高三 · 代数
计算下列各式的值.

$\int_{0}^{\pi}(\sin x-\cos x) \mathrm{d} x$

(2) $\int_{1}^{3} \sqrt{3+2 x-x^{2}} \mathrm{~d} x$
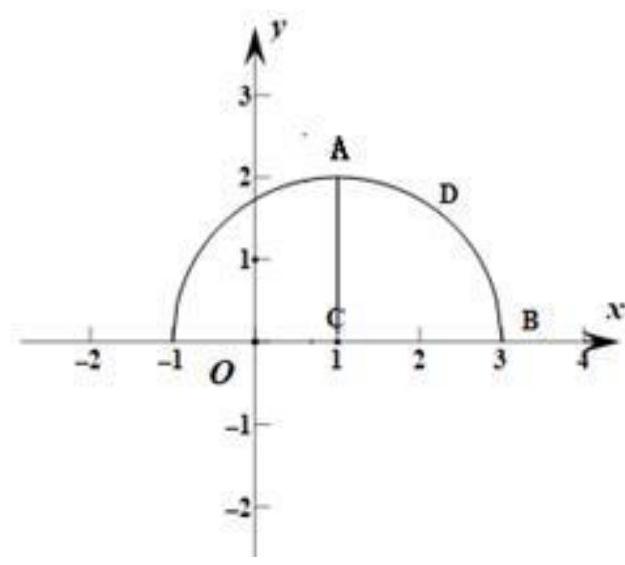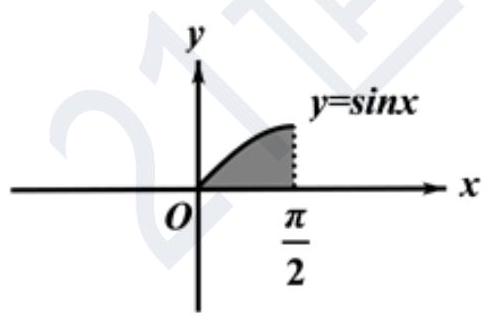
答案: (1) 【解析】 由题得:

$\int_{0}^{\pi}(\sin x-\cos x) \mathrm{d} x=\left.(-\cos x-\sin x)\right|_{0} ^{\pi}=(-\cos \pi-\sin \pi)-(-\cos 0-\sin 0)$

$=1-0+1+0=2$;

（2）【解析】 令 $y=\sqrt{\left(3+2 x-x^{2}\right)}, \therefore(x-1)^{2}+y^{2}=4(1 \leq x \leq 3, y \geq 0)$,
因为 $\int_{1}^{3} \sqrt{3+2 x-x^{2}} \mathrm{~d} x$ 等于 $x=1, x=3, x$ 轴和曲线 $A D B$ 所围成的曲边梯形的面积,如图扇形 $A C B$,

扇形 $A C B$ 的面积为 $\frac{1}{4} \times \pi \times 2^{2}=\pi$, 所以 $\int_{1}^{3} \sqrt{3+2 x-x^{2}} \mathrm{~d} x=\pi$.

【分析】(1) 由题得 $\int_{0}^{\mu}(\sin x-\cos x) \mathrm{d} x=(-\cos x-\sin x)_{0}^{\pi}$, 计算即得解; （2）如图，先求出扇形 $A C B$ 的面积, 再利用定积分的几何意义求解即可.

19.答案: 【解析】 $\left\{\begin{array}{c}y=2 x+3 \\ y=x^{2}\end{array} \Rightarrow x=-1\right.$ 或 $x=3$,

$\therefore S=\int_{-1}^{3}\left(2 x+3-x^{2}\right) d x=\left.\left(x^{2}+3 x-\frac{1}{3} x^{3}\right)\right|_{-1} ^{3}=\frac{32}{3}$;

【分析】通过求交点坐标确定积分上下限, 利用微积分基本定理即可求出所围图形的面积.20.答案: 【解析】 曲线 $y=\sin x\left(0 \leq x \leq \frac{\pi}{2}\right)_{\text {和直线 }} x=\frac{\pi}{2}, y=0$ 所围成图形如下图阴影部分所示:

则可表示为: $\int_{0}^{\frac{\pi}{2}} \sin x d x$.

【分析】画出曲线 $y=\sin x\left(0 \leq x \leq \frac{\pi}{2}\right)_{\text {和直线 }} x=\frac{\pi}{2}, y=0$ 所围成图形, 表示成定积分.
解析: 答案: (1) 【解析】 由题得:

$\int_{0}^{\pi}(\sin x-\cos x) \mathrm{d} x=\left.(-\cos x-\sin x)\right|_{0} ^{\pi}=(-\cos \pi-\sin \pi)-(-\cos 0-\sin 0)$

$=1-0+1+0=2$;

（2）【解析】 令 $y=\sqrt{\left(3+2 x-x^{2}\right)}, \therefore(x-1)^{2}+y^{2}=4(1 \leq x \leq 3, y \geq 0)$,
因为 $\int_{1}^{3} \sqrt{3+2 x-x^{2}} \mathrm{~d} x$ 等于 $x=1, x=3, x$ 轴和曲线 $A D B$ 所围成的曲边梯形的面积,如图扇形 $A C B$,

扇形 $A C B$ 的面积为 $\frac{1}{4} \times \pi \times 2^{2}=\pi$, 所以 $\int_{1}^{3} \sqrt{3+2 x-x^{2}} \mathrm{~d} x=\pi$.

【分析】(1) 由题得 $\int_{0}^{\mu}(\sin x-\cos x) \mathrm{d} x=(-\cos x-\sin x)_{0}^{\pi}$, 计算即得解; （2）如图，先求出扇形 $A C B$ 的面积, 再利用定积分的几何意义求解即可.

19.答案: 【解析】 $\left\{\begin{array}{c}y=2 x+3 \\ y=x^{2}\end{array} \Rightarrow x=-1\right.$ 或 $x=3$,

$\therefore S=\int_{-1}^{3}\left(2 x+3-x^{2}\right) d x=\left.\left(x^{2}+3 x-\frac{1}{3} x^{3}\right)\right|_{-1} ^{3}=\frac{32}{3}$;

【分析】通过求交点坐标确定积分上下限, 利用微积分基本定理即可求出所围图形的面积.20.答案: 【解析】 曲线 $y=\sin x\left(0 \leq x \leq \frac{\pi}{2}\right)_{\text {和直线 }} x=\frac{\pi}{2}, y=0$ 所围成图形如下图阴影部分所示:

则可表示为: $\int_{0}^{\frac{\pi}{2}} \sin x d x$.

【分析】画出曲线 $y=\sin x\left(0 \leq x \leq \frac{\pi}{2}\right)_{\text {和直线 }} x=\frac{\pi}{2}, y=0$ 所围成图形, 表示成定积分.